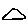
Label: triangle